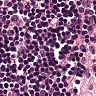
Metastatic tissue present: no